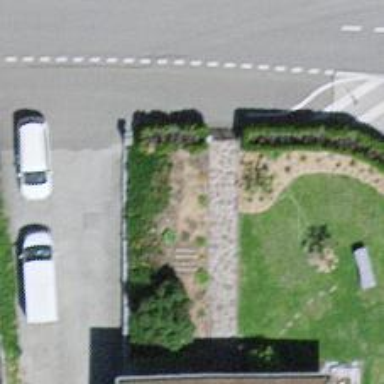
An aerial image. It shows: Hedge barrier.